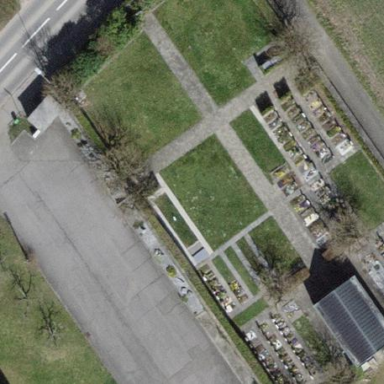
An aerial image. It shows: Cemetery.